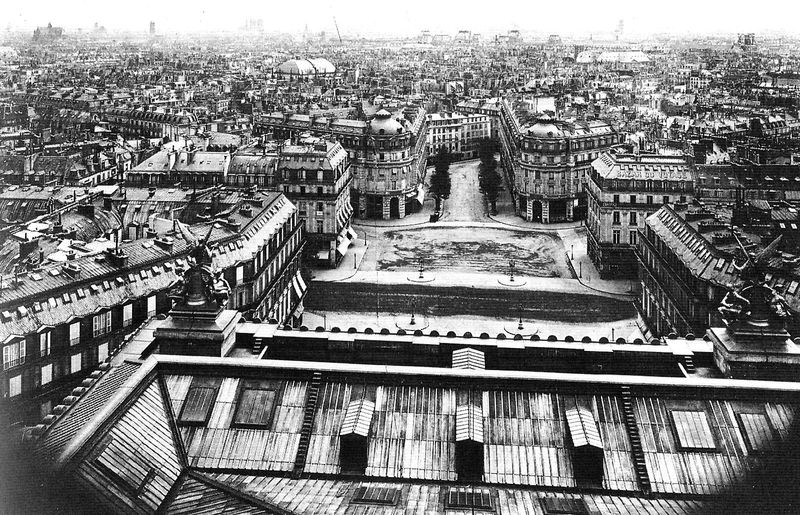
Titel: L’avenue de l’Opera in Paris
Standort: Paris, L’avenue de l’Opéra (EU - F)
Schlagwörter: baum, himmel, bäume, stadt, fenster, laternen, paris, straße, ausblick, dach, gebäude, bild, häuser, oper, engel, dächer, allee, fabrik, platz, vogelperspektive, kuppel, stufen, aufsicht, foto, fotografie, kirchen, straßen, kuppeln, kran, gauben, schwarzweiss, rom, statuen, obelisk, straßenlaterne, fotographie, väume, alleee, akrotere, großstadt, markisen, mansarden, schwarzweis, dac, psris